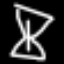
Label: hourglass